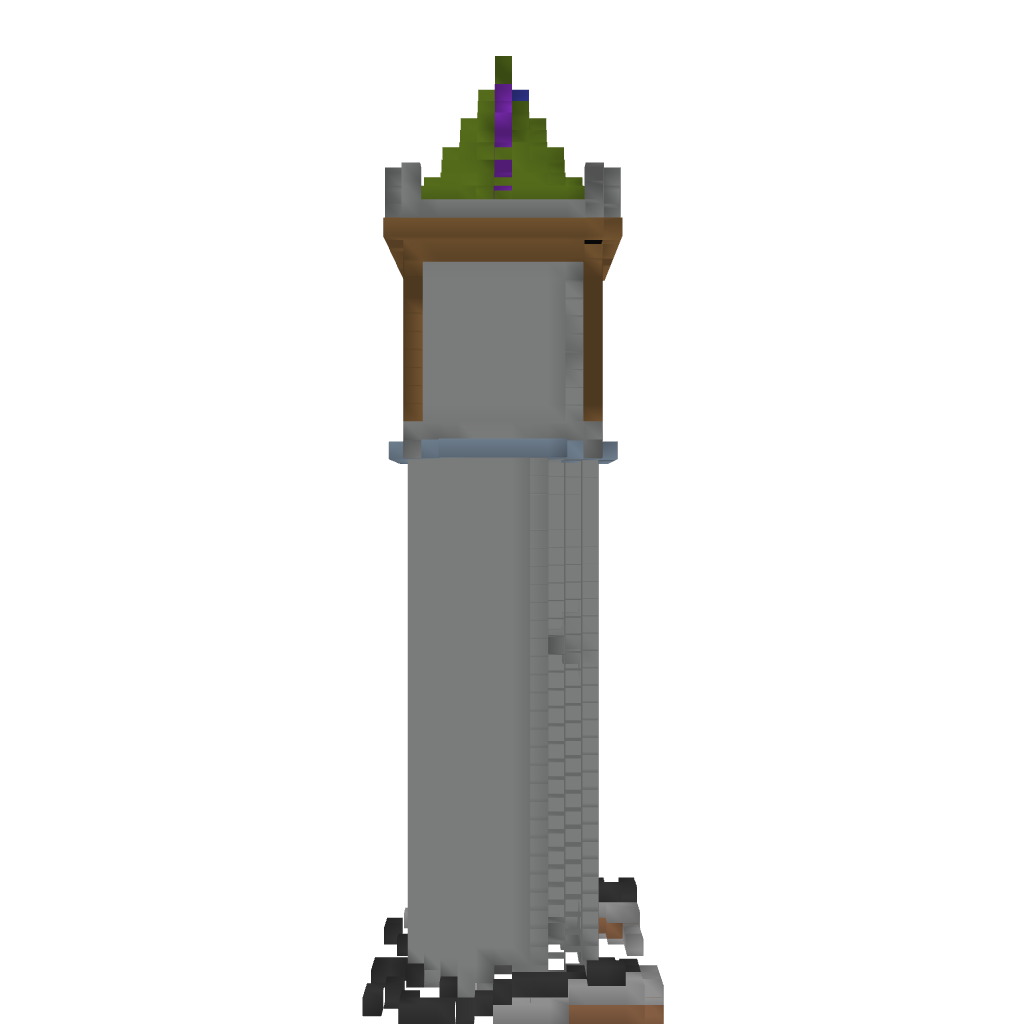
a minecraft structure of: Clocktower